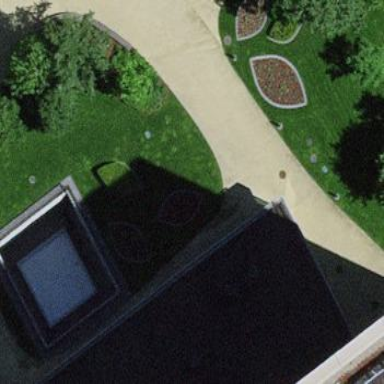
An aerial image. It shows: Garden area designated for leisure land.